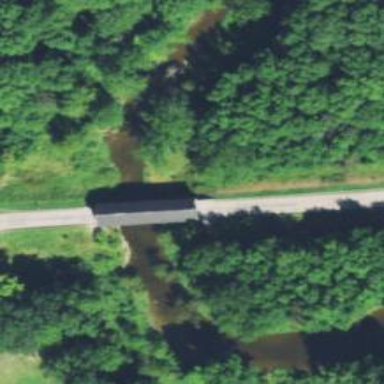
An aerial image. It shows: Covered bridge over unclassified road.